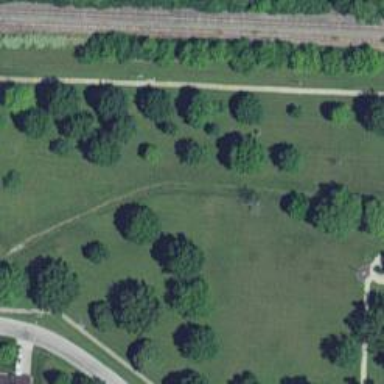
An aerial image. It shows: Memorial site with historic significance.